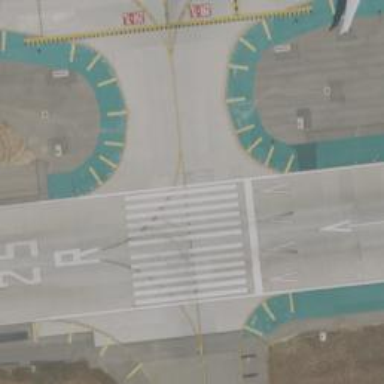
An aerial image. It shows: View of the airport threshold.